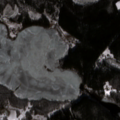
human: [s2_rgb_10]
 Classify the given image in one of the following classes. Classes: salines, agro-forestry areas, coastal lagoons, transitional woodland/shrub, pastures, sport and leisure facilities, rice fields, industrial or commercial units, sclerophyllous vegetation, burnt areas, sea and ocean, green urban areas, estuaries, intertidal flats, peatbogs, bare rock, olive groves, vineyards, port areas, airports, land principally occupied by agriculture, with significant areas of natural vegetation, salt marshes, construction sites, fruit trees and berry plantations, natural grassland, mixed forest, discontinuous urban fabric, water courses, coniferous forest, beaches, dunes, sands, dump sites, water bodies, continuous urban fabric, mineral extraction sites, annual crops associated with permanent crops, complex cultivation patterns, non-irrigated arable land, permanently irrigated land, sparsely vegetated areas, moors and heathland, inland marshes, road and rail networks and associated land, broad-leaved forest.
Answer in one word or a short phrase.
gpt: fruit trees and berry plantations, complex cultivation patterns, land principally occupied by agriculture, with significant areas of natural vegetation, coniferous forest, mixed forest, water bodies